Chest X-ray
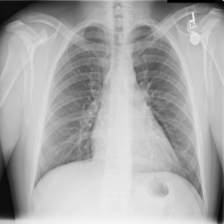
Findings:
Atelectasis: negative
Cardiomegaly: positive
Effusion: negative
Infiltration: negative
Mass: negative
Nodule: negative
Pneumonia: negative
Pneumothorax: negative
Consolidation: negative
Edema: negative
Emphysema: negative
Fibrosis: negative
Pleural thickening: negative
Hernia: negative